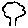
Label: tree